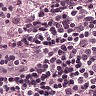
Metastatic tissue present: yes